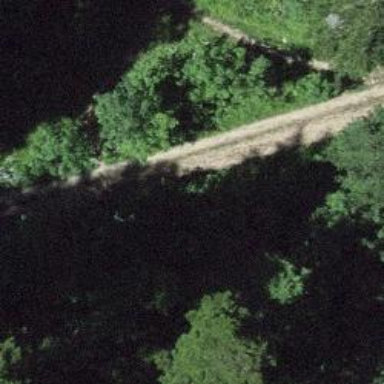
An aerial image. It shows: Compacted steps along the road.